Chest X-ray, AP view. Patient: 32 years old, sex F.
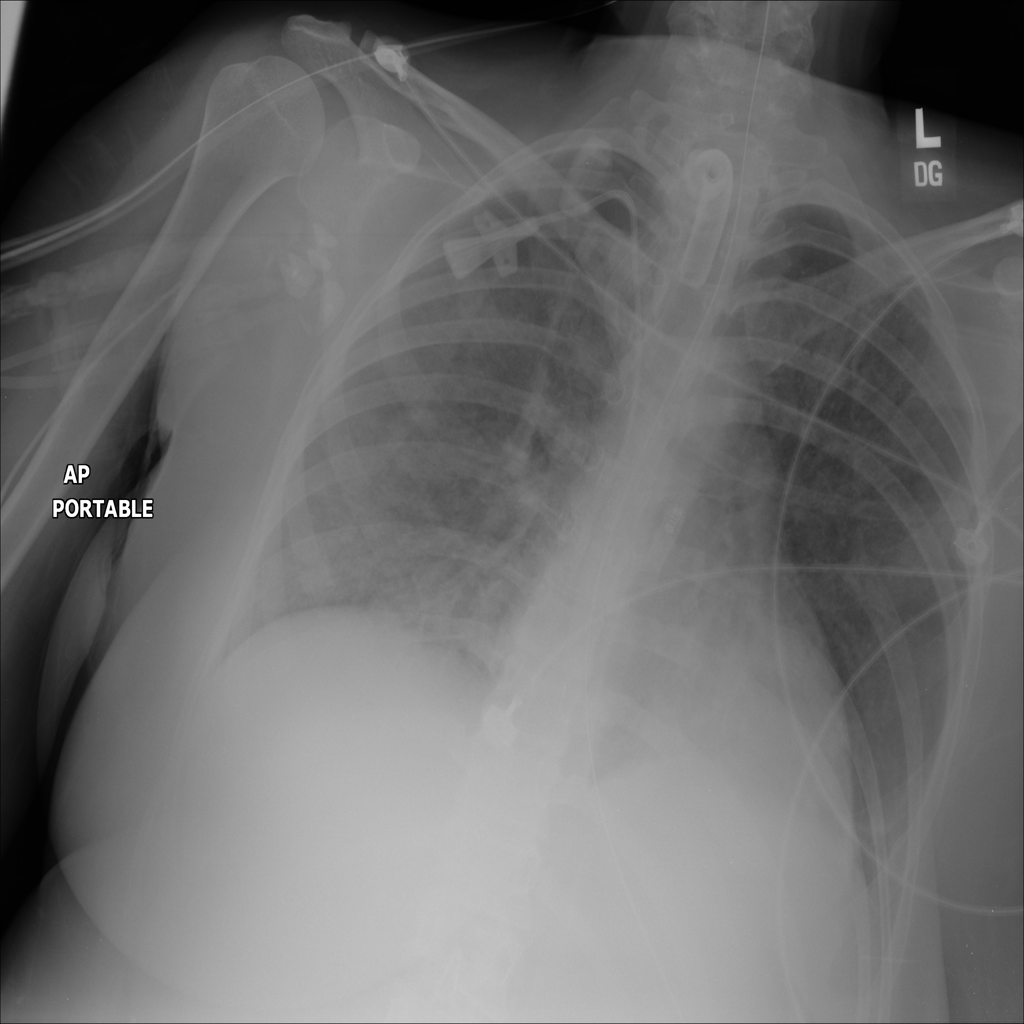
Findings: No Finding